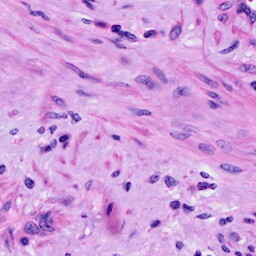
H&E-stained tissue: Cervix